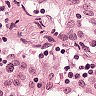
Metastatic tissue present: no